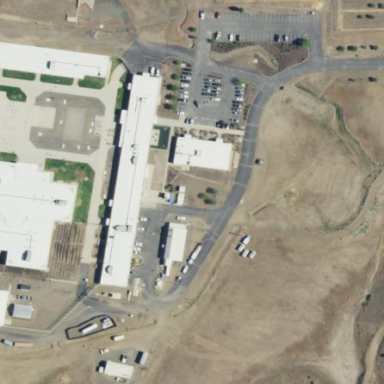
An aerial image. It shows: Prison.